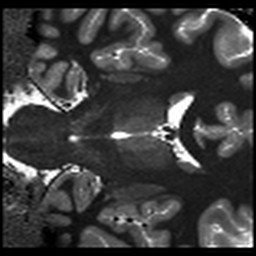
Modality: T1map
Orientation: coronal
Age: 21
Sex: male